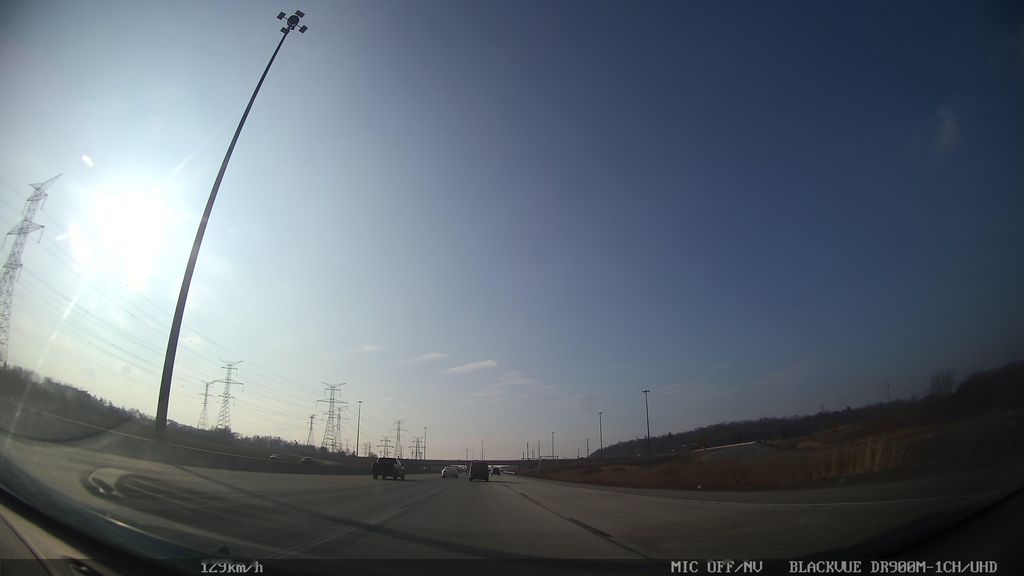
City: toronto